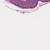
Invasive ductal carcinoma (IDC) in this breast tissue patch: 0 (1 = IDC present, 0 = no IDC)